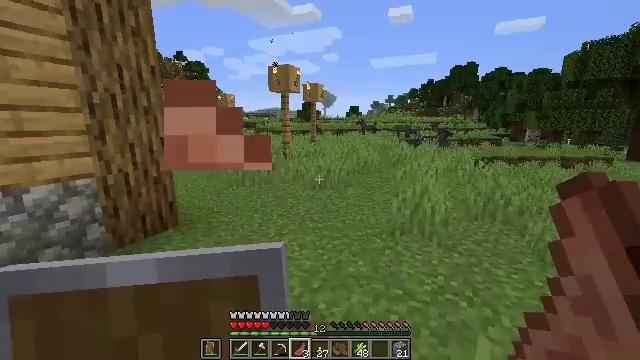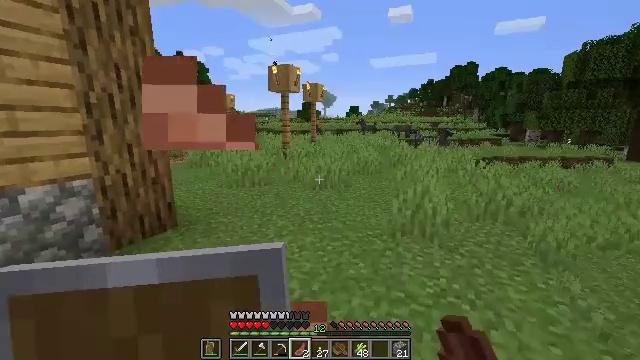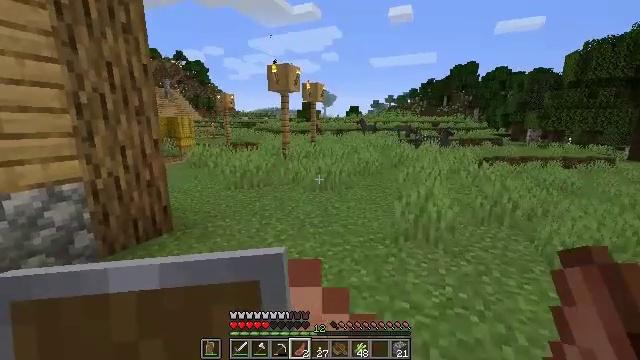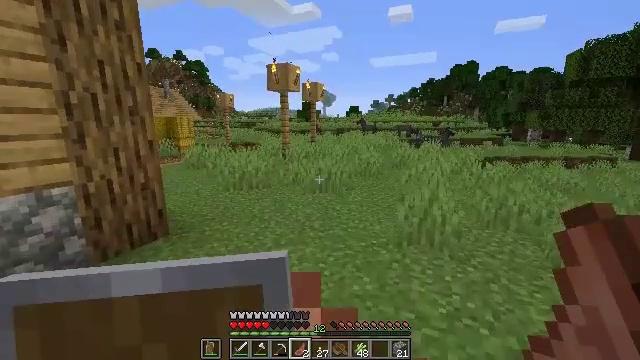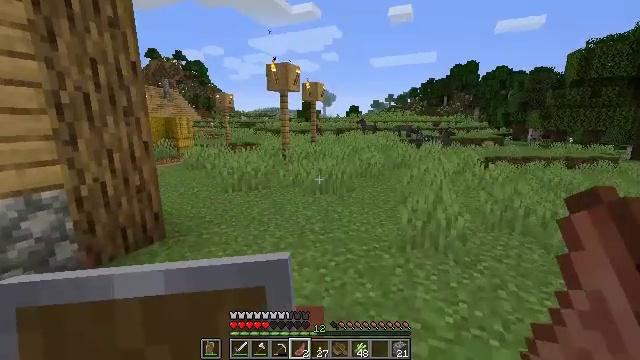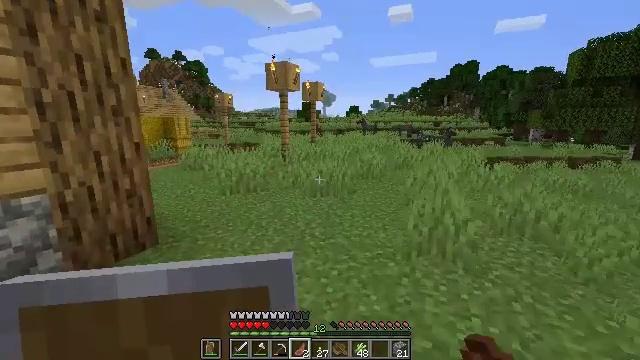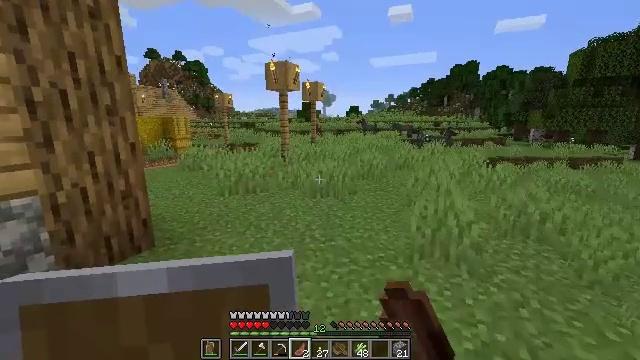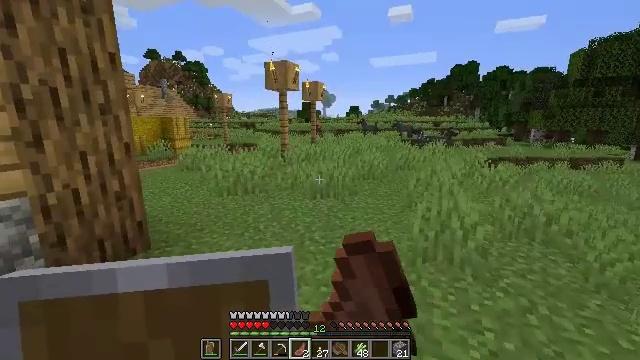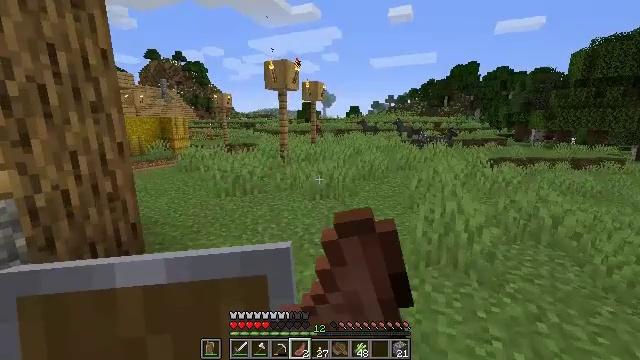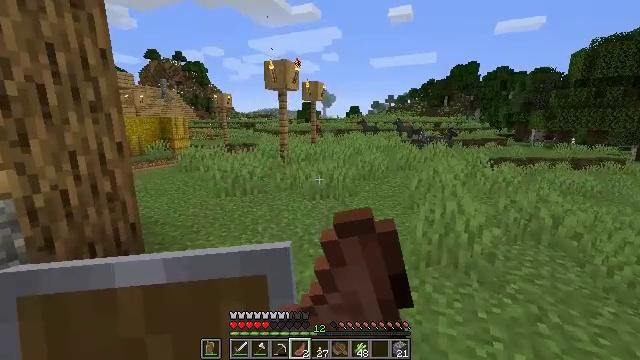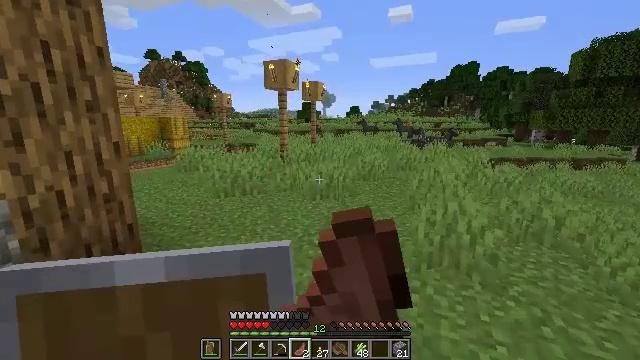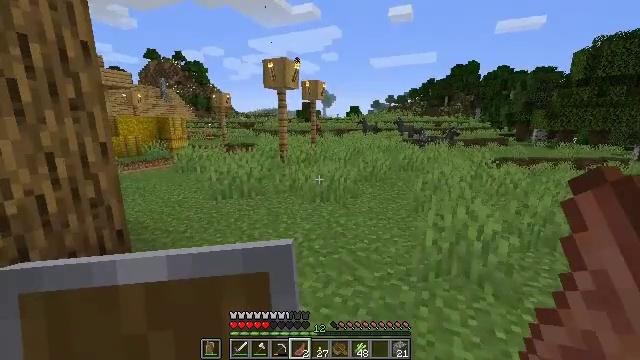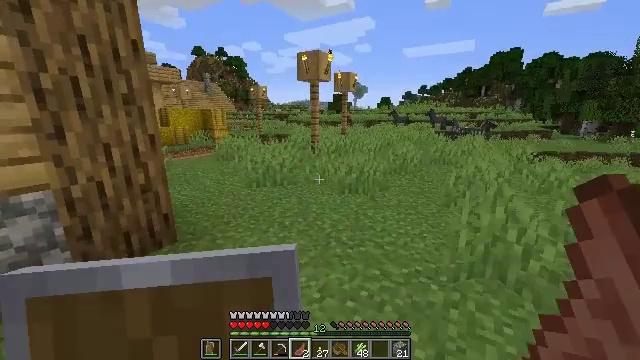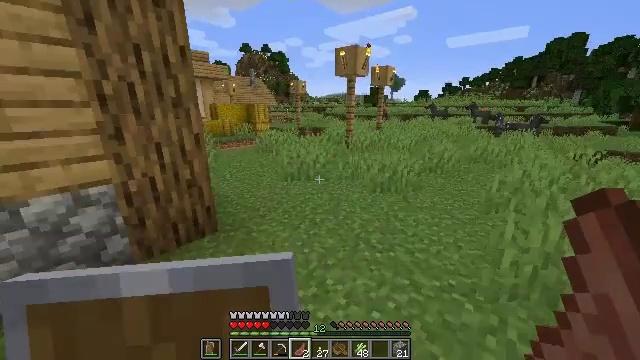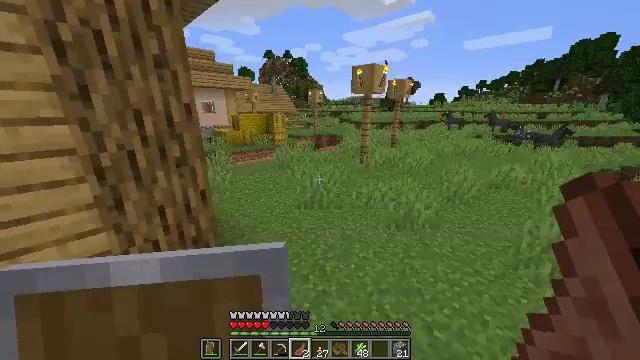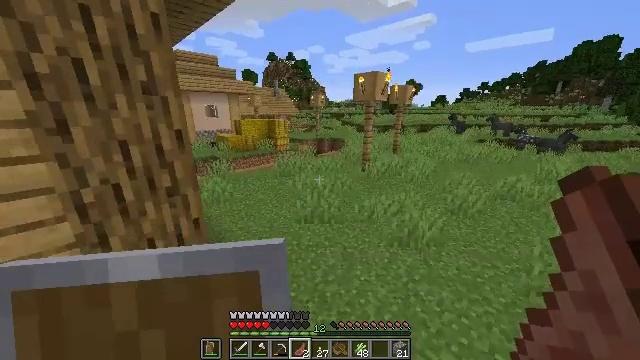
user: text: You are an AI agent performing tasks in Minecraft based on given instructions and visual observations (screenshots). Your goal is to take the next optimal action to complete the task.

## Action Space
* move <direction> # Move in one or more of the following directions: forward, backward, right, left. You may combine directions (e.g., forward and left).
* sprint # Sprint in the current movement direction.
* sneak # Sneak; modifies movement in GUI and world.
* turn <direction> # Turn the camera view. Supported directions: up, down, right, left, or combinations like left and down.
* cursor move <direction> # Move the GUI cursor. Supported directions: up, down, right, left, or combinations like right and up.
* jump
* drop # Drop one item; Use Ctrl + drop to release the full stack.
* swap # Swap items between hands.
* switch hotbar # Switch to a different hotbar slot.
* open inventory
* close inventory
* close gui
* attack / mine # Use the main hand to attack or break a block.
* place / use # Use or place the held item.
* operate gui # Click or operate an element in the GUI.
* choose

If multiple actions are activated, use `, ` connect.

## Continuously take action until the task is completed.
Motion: motion action
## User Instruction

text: Mine the potted dandelion.
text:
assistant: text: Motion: move forward, use / place
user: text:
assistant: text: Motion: move forward, use / place
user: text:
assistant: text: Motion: move forward, use / place
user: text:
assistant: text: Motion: move forward, use / place
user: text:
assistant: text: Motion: move forward, use / place
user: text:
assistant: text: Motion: move forward, use / place
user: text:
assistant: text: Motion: move forward, use / place
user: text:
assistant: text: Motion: move forward, use / place
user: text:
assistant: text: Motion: move forward, sprint, use / place
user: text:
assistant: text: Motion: move forward, sprint, use / place
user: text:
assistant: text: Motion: move forward, sprint
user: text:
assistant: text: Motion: move forward, sprint, turn left and down
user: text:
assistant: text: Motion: move forward, turn left and down, jump
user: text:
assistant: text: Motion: move forward, turn left, jump
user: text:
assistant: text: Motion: move forward, jump
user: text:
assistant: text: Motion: move forward, jump
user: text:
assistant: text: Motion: move forward, jump
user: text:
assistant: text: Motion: move forward, jump
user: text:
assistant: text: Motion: move forward, jump
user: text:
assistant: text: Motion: move forward, jump
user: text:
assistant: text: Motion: move forward, jump
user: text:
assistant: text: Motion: move forward, jump
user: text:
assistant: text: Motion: move forward, jump
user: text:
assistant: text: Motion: move forward, jump
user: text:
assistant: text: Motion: move forward, jump
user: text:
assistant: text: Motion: move forward, jump
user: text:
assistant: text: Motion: move forward, jump
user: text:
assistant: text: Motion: move forward, turn left, jump
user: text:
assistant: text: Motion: move forward, turn left, jump
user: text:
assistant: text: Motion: move forward, sprint, turn left, jump